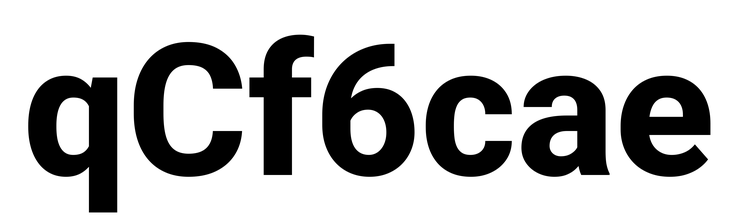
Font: Roboto_ExtraBold